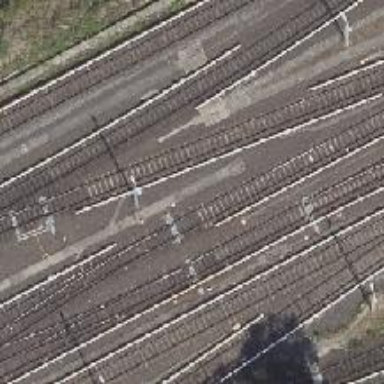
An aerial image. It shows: Light rail railway line with electrified rails.